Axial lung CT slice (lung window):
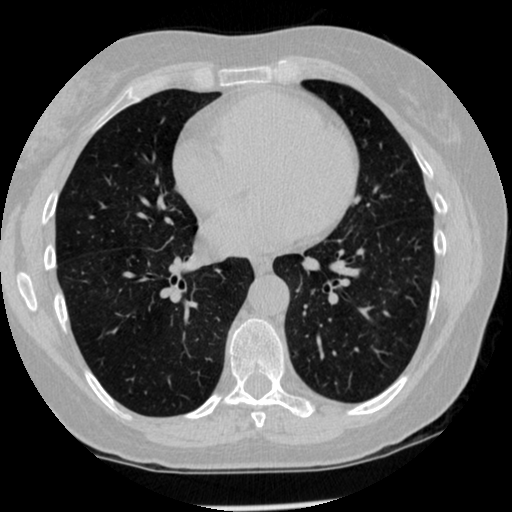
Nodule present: no